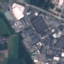
Label: Industrial